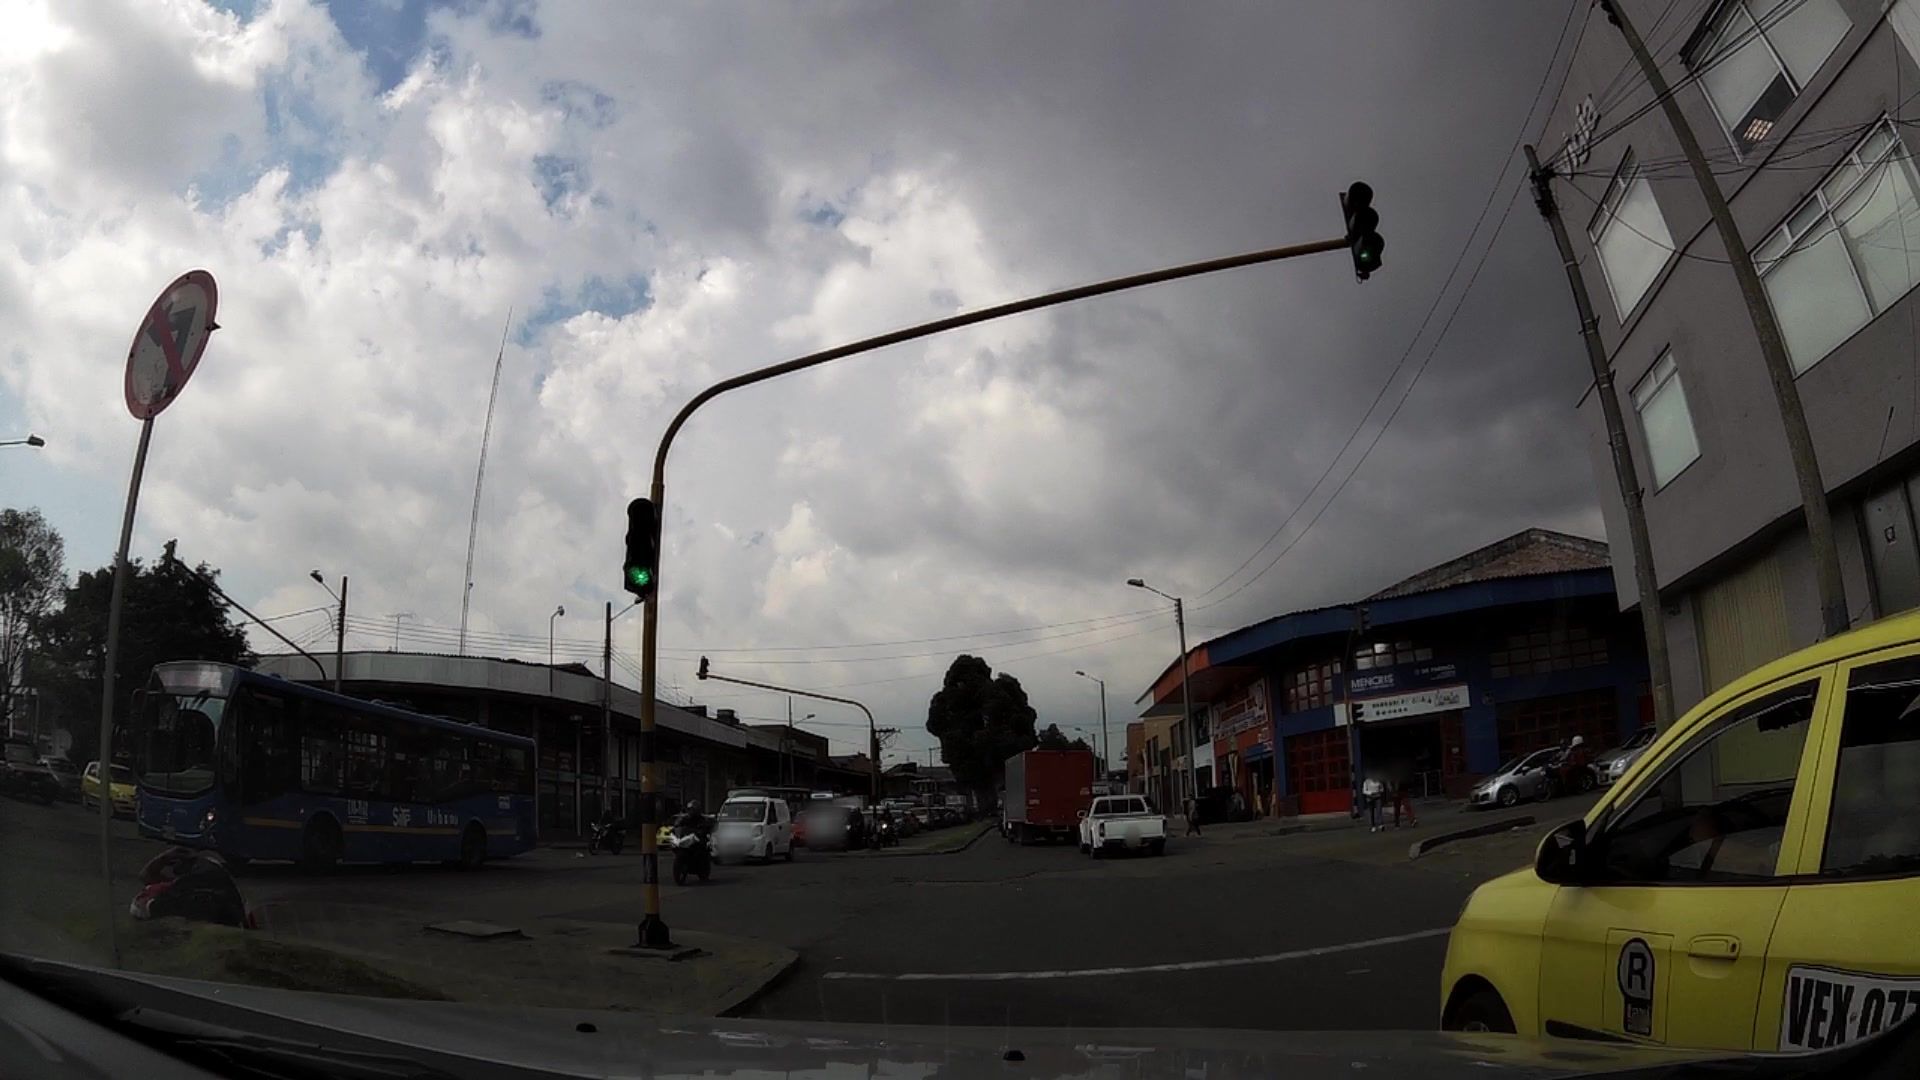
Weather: snowy
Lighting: day
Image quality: good
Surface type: driving surface
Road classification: footway
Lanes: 2
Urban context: urban centre
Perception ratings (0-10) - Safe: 1.22, Lively: 6.73, Beautiful: 2.1, Boring: 4.06, Depressing: 8.5, Wealthy: 3.26